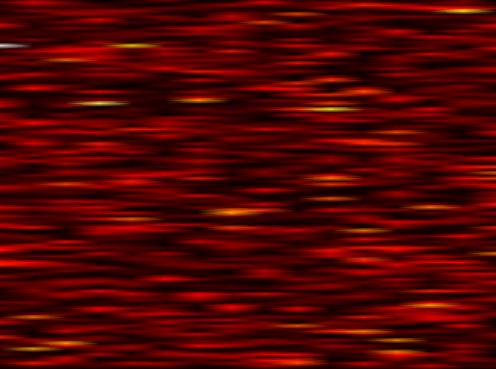
Label: FBMC